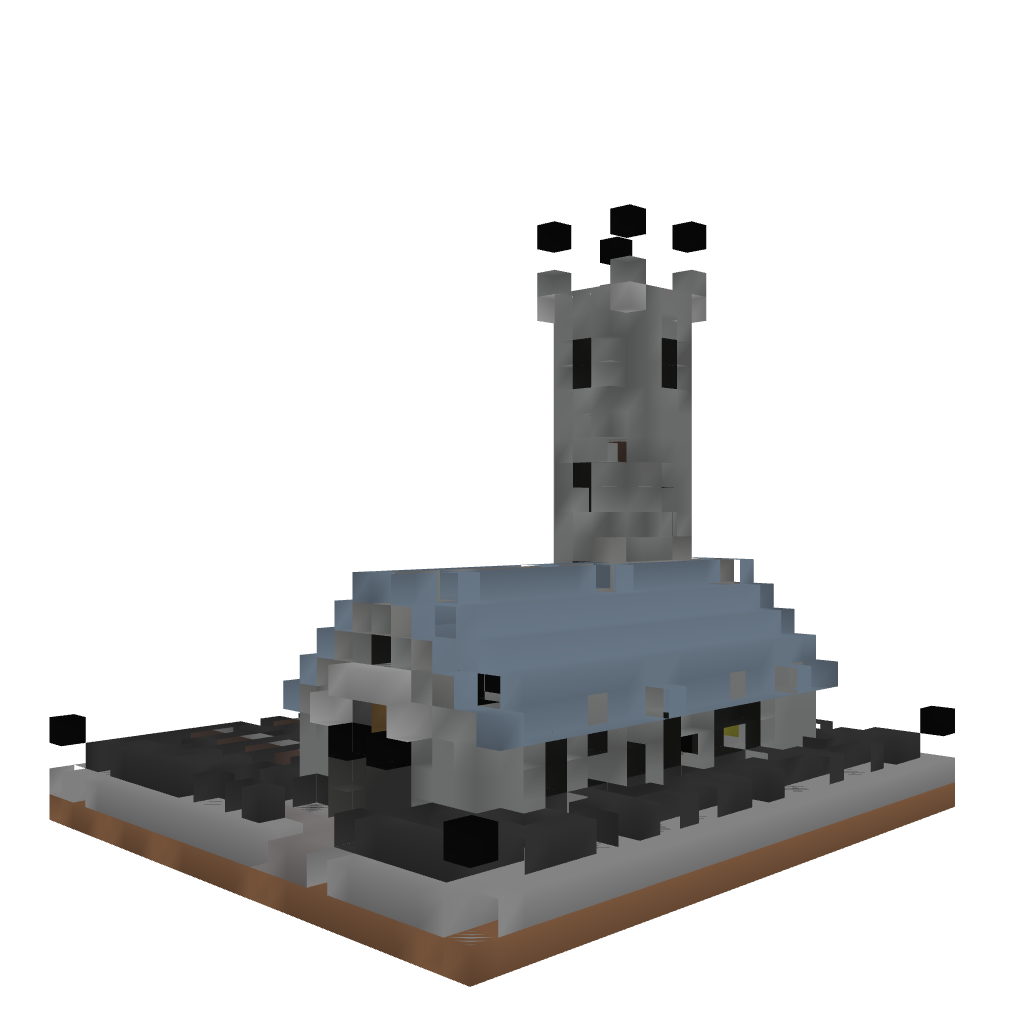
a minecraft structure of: Church With Cemetery [Updated for 1.7]